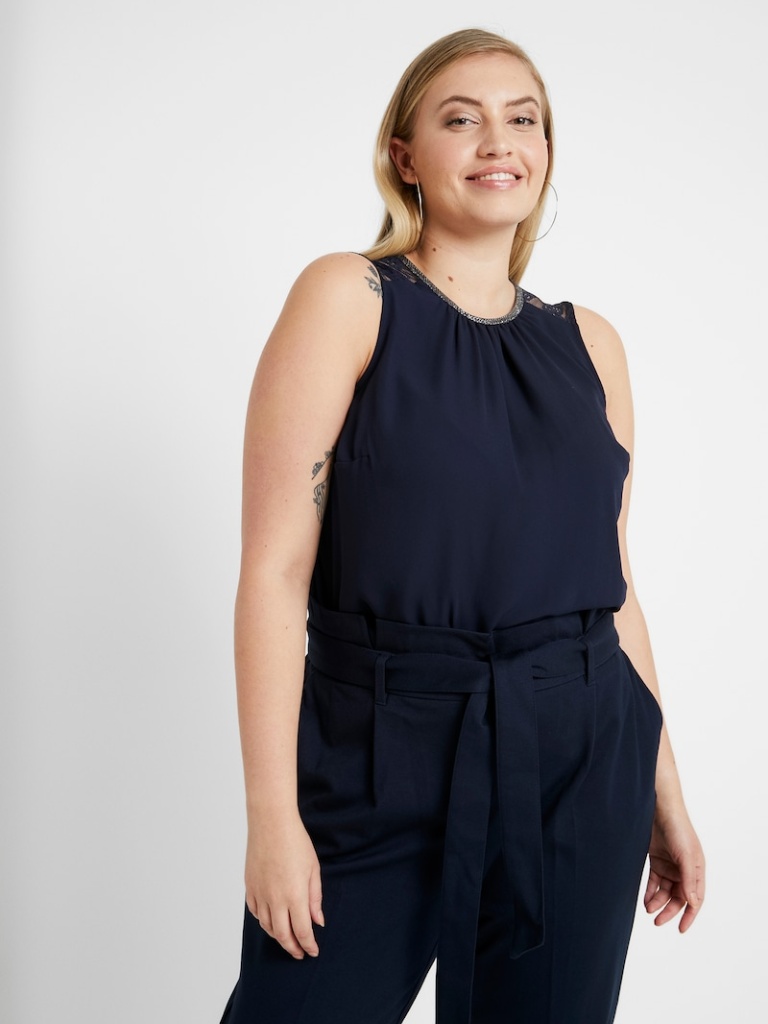
polyester loose sleeveless hip length Fully Tucked in crew blouse